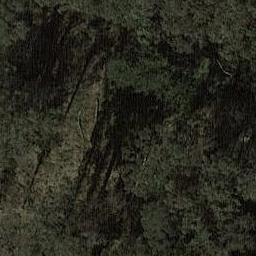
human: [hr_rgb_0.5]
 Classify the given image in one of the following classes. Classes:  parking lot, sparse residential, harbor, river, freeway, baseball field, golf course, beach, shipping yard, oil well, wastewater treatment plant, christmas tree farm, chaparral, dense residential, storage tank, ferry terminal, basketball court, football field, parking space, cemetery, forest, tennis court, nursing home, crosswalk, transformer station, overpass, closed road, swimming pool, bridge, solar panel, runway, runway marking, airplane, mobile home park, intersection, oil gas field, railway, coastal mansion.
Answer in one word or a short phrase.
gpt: forest